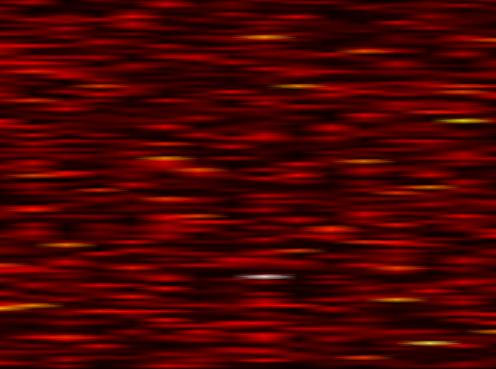
Label: FBMC